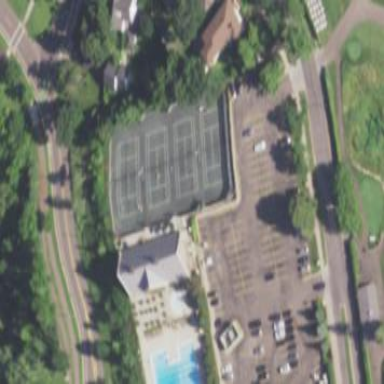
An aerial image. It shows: Tennis court on pitch designated for leisure land.